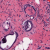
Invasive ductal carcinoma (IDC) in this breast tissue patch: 0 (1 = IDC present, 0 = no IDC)